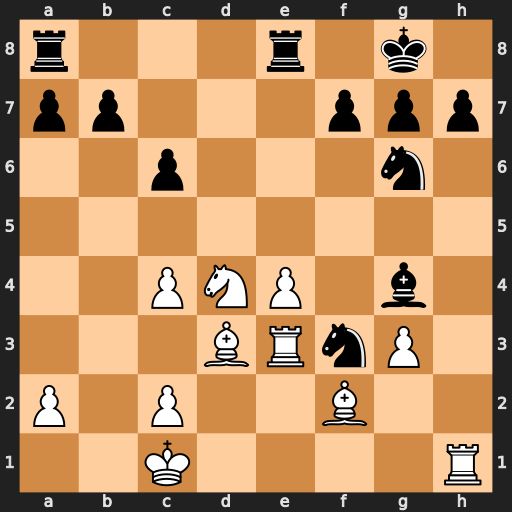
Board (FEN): r3r1k1/pp3ppp/2p3n1/8/2PNP1b1/3BRnP1/P1P2B2/2K4R
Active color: w
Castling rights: -
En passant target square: -
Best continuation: Nxf3 Bxf3 Rxf3